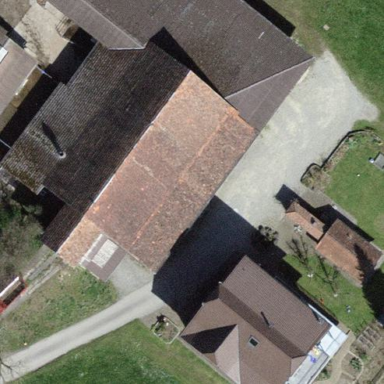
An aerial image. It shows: Farmyard area.